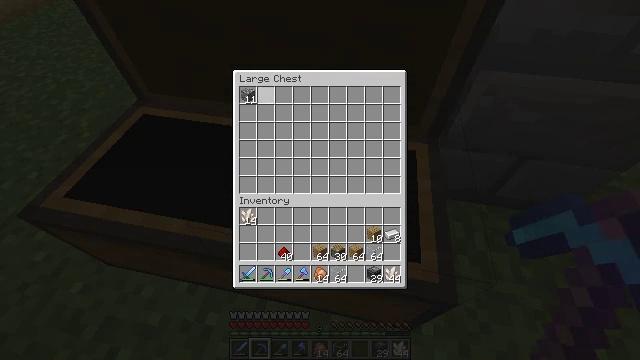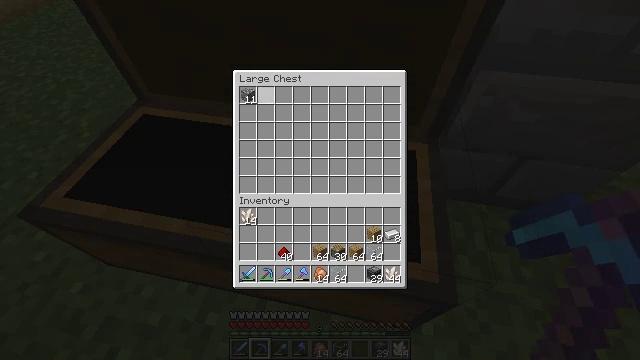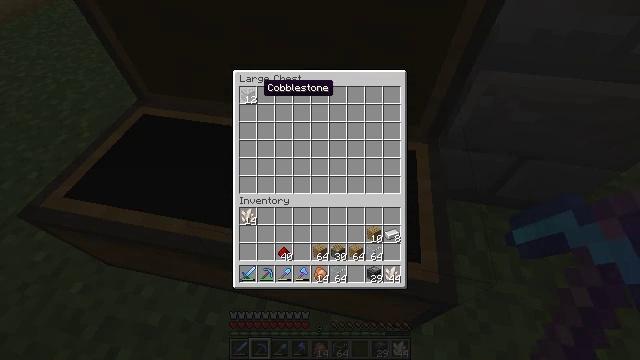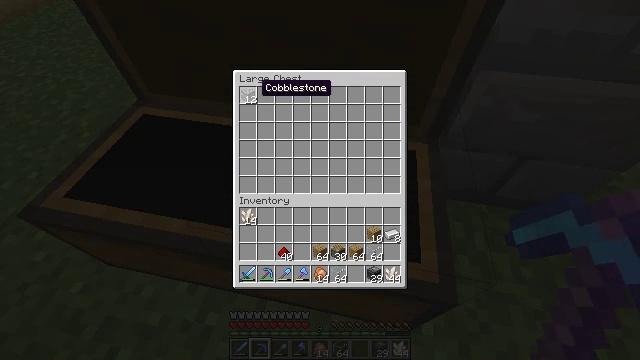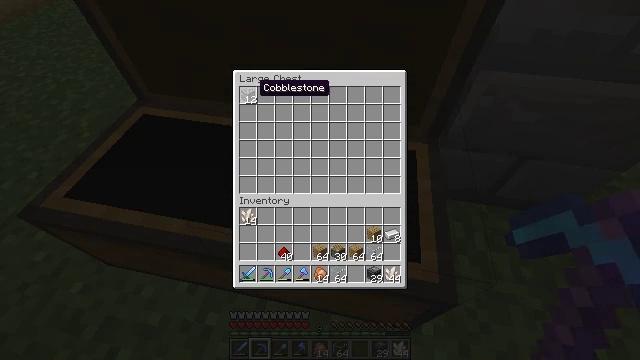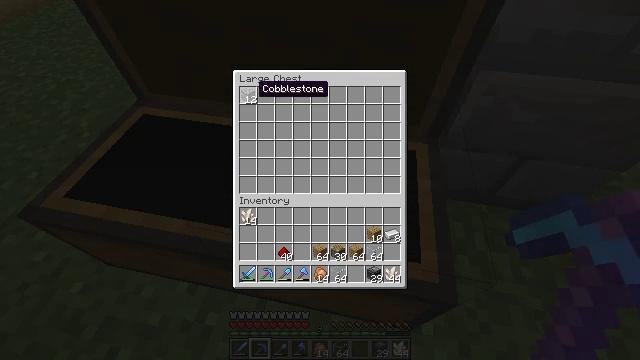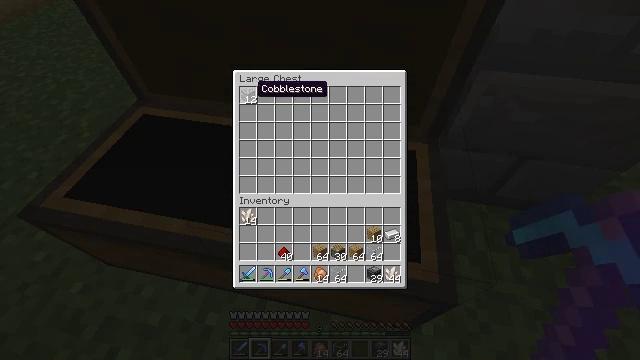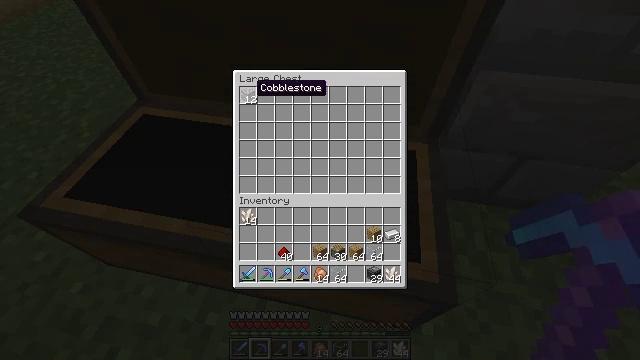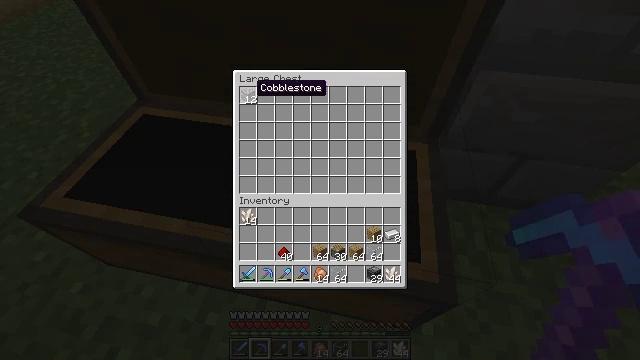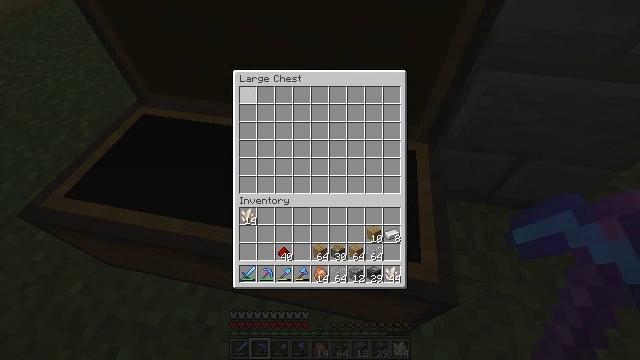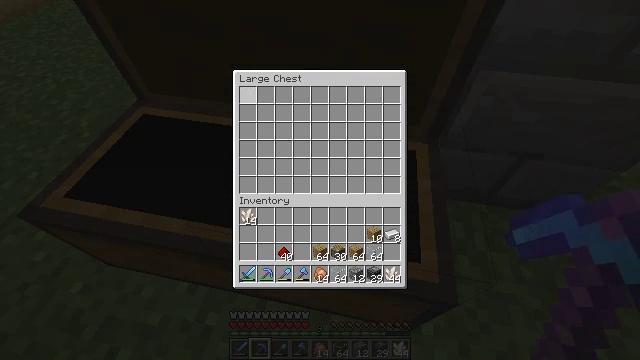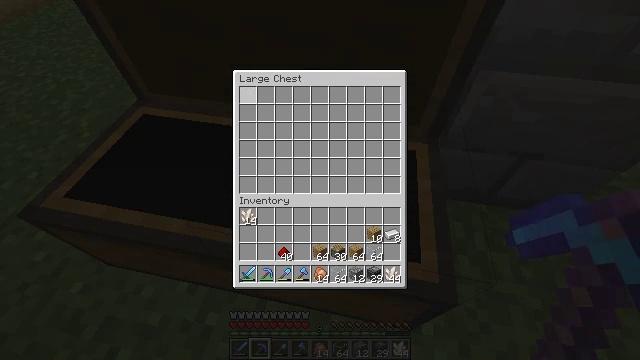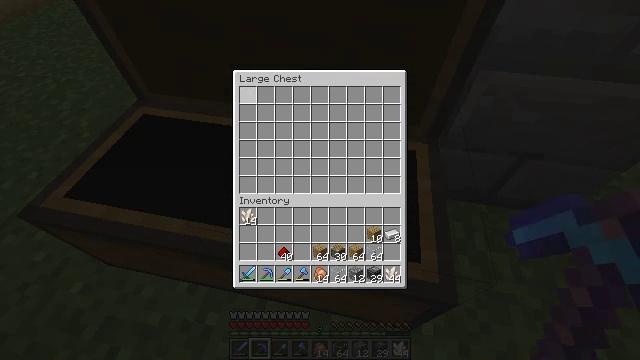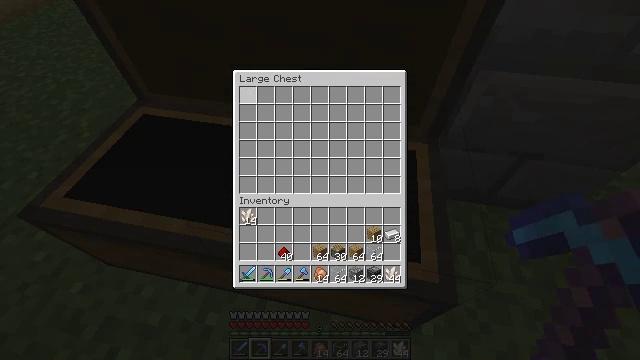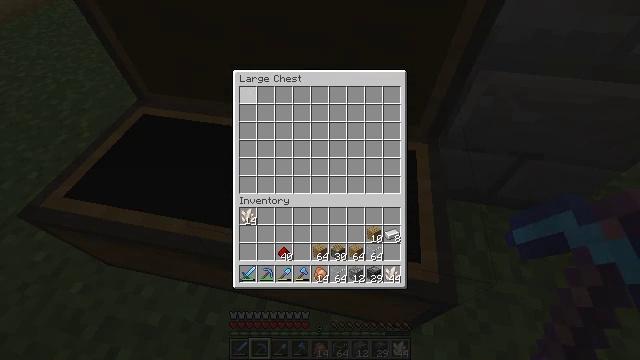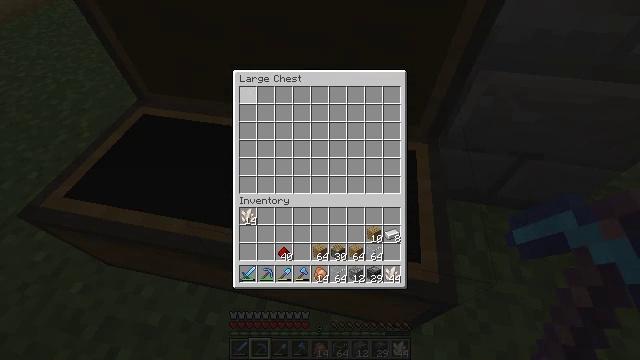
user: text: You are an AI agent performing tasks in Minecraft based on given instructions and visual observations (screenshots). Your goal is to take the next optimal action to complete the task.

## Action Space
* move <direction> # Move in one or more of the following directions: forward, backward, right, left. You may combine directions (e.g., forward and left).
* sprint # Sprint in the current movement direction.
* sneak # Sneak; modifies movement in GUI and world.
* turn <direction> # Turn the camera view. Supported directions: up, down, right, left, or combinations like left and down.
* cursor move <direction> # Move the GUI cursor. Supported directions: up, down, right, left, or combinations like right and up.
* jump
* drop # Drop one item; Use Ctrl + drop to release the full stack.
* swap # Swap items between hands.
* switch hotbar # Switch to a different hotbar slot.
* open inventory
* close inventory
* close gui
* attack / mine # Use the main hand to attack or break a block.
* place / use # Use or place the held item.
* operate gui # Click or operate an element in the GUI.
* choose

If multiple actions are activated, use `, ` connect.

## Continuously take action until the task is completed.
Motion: motion action
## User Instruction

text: Put the necessary items in the crafting grid to make an observer.
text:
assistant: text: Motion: sneak, cursor move left
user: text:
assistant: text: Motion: sneak
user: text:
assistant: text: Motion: sneak
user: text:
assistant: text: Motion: sneak
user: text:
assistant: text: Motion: sneak
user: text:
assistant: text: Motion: sneak
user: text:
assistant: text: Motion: sneak
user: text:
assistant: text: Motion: sneak
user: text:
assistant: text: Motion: sneak, operate gui
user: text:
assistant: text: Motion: sneak, operate gui
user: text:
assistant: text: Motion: sneak
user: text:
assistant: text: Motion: sneak
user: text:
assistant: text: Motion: sneak
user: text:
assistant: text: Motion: sneak
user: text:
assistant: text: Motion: sneak
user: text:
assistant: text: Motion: sneak
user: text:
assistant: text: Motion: sneak
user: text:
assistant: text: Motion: sneak
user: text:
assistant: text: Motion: sneak
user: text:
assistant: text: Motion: sneak
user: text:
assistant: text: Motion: sneak, cursor move right
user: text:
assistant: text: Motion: sneak, cursor move right and down
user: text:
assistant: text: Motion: sneak, cursor move right and down
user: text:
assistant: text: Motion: sneak
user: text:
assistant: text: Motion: sneak
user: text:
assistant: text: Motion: sneak
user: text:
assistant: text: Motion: no_op
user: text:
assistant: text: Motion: no_op
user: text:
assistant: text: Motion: no_op
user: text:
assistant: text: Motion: no_op